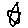
Label: star